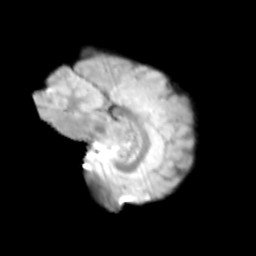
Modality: T2w
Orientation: sagittal
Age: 13
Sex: male
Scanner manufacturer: siemens
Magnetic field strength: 3 T
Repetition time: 3.8 s
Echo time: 0.07 s